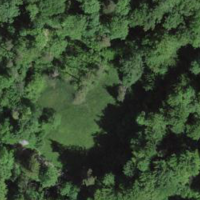
EUNIS habitat code: 41
Species observed at this site:
Lonicera acuminata
Colchicum autumnale